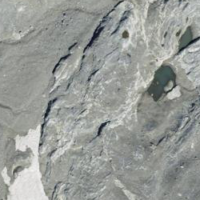
EUNIS habitat code: 48
Species observed at this site:
Capra ibex